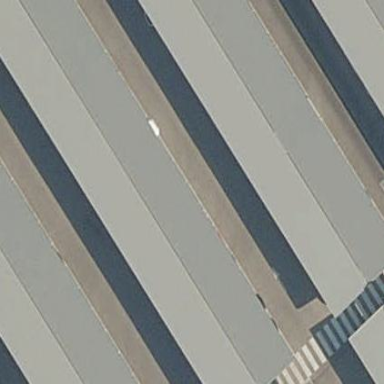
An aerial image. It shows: Carport structure.